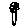
Label: flower